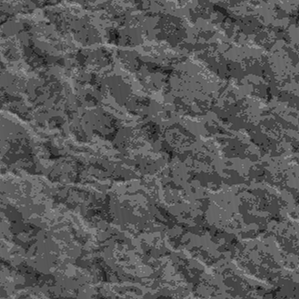
Label: frost